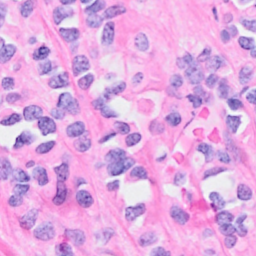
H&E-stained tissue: Breast